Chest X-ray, PA view. Patient: 70 years old, sex M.
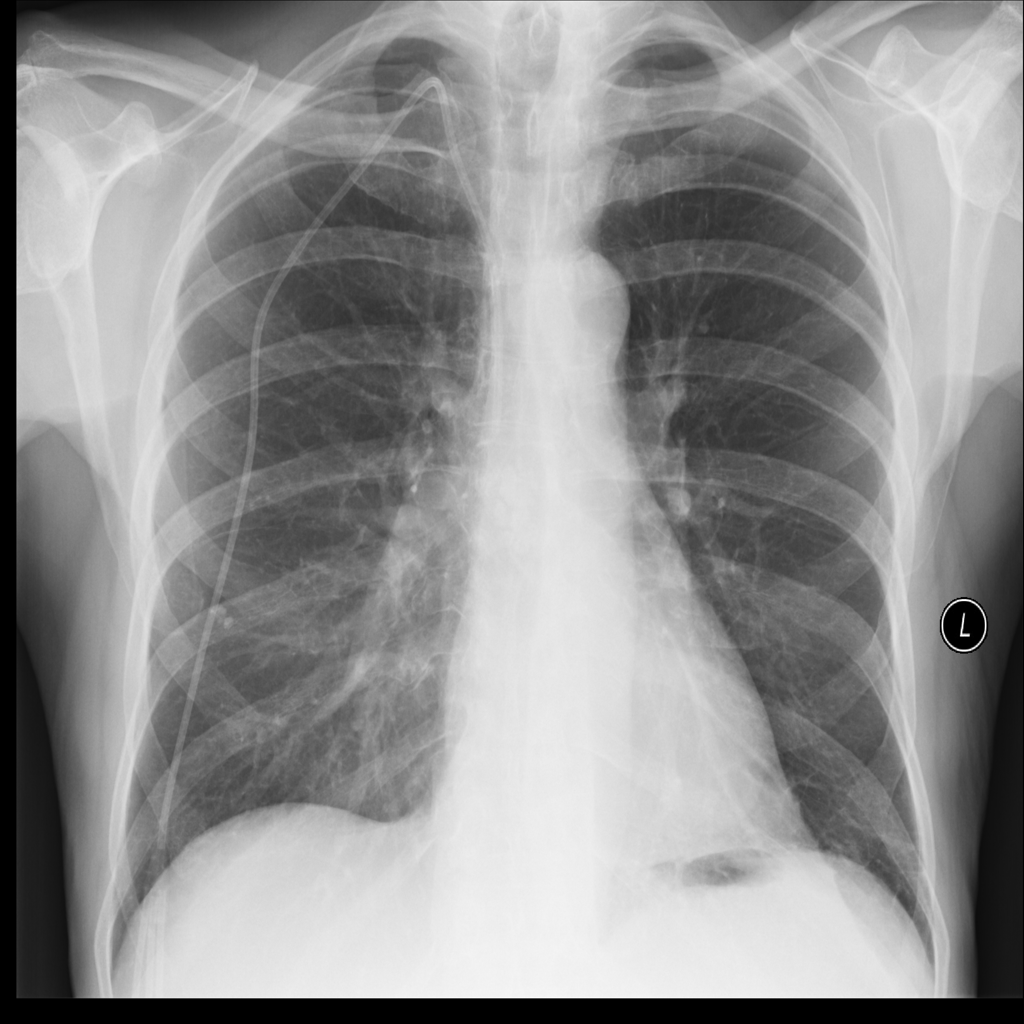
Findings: No Finding